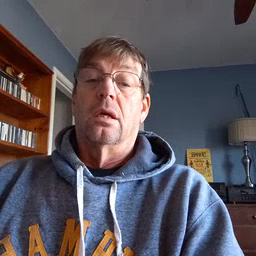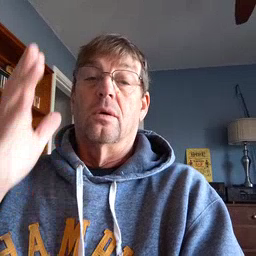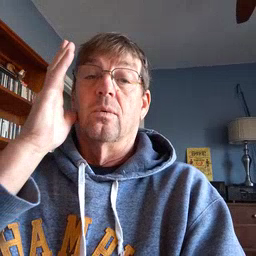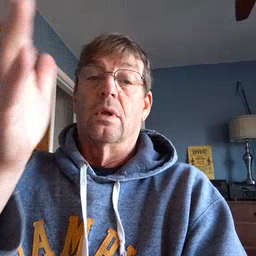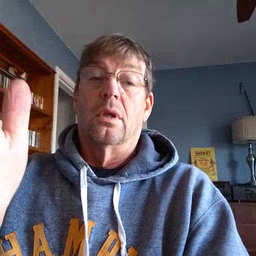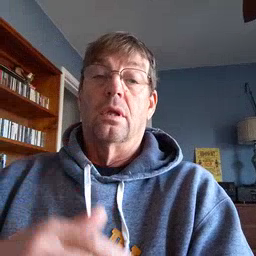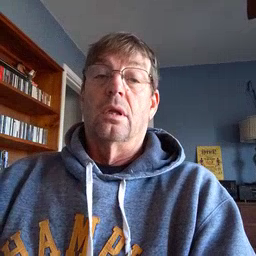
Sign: will